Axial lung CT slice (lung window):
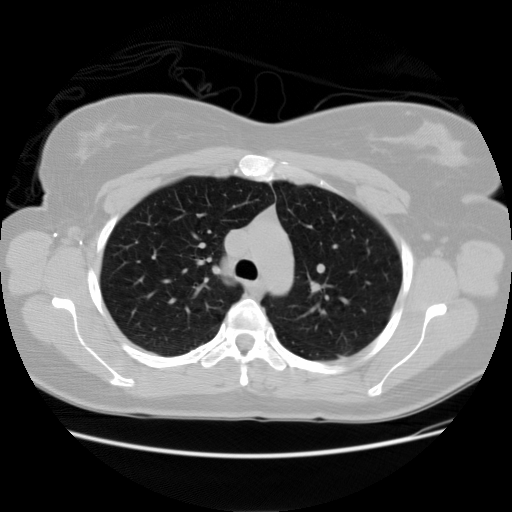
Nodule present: no